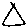
Label: triangle